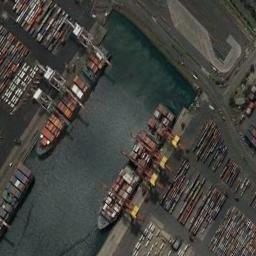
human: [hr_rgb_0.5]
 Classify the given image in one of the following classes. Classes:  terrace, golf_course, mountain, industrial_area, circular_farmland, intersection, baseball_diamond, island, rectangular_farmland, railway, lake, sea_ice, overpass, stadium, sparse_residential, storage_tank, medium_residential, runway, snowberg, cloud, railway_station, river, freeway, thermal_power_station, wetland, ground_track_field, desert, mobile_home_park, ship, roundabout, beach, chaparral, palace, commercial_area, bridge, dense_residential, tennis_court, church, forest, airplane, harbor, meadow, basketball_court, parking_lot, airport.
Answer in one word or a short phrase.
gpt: ship